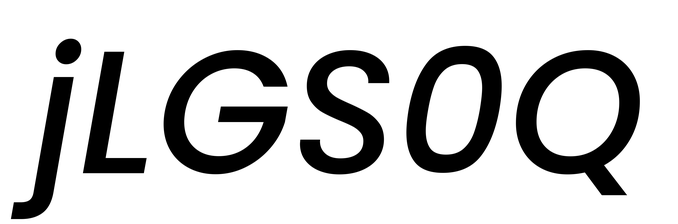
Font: Poppins-MediumItalic